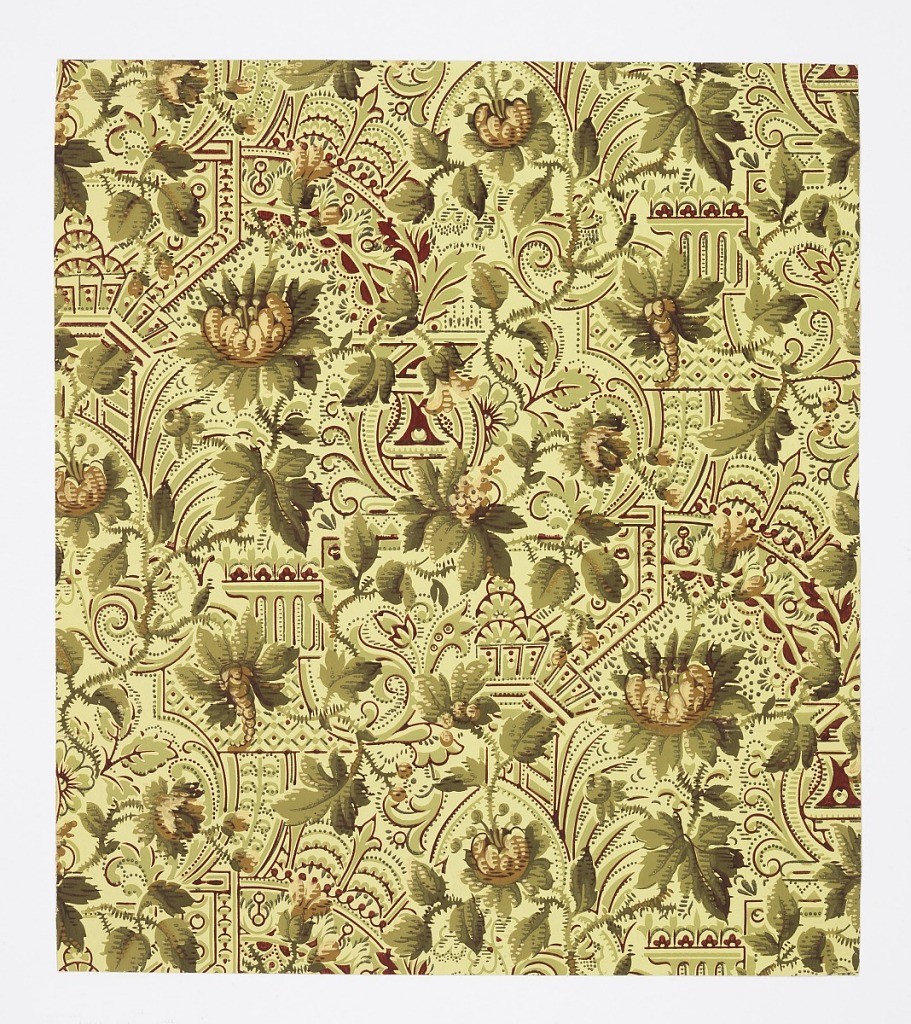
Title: Sidewall
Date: ca. 1880
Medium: Machine-printed paper
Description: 1970-26-4-caa: Aesthetic neo-Renaissance all-over pattern of scat...;     1970-26-4-cdd: Aesthetic or Anglo-Japanesque pattern with overlap...